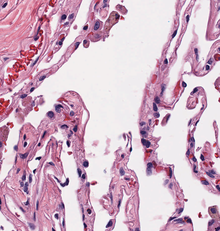
Tumor epithelial tissue: no
Tumor-associated stroma tissue: no
Normal tissue: yes